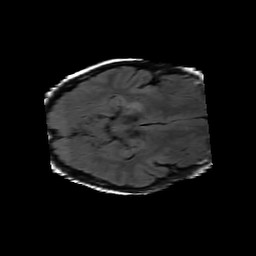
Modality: FLAIR
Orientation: axial
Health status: ill
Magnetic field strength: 3 T